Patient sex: M
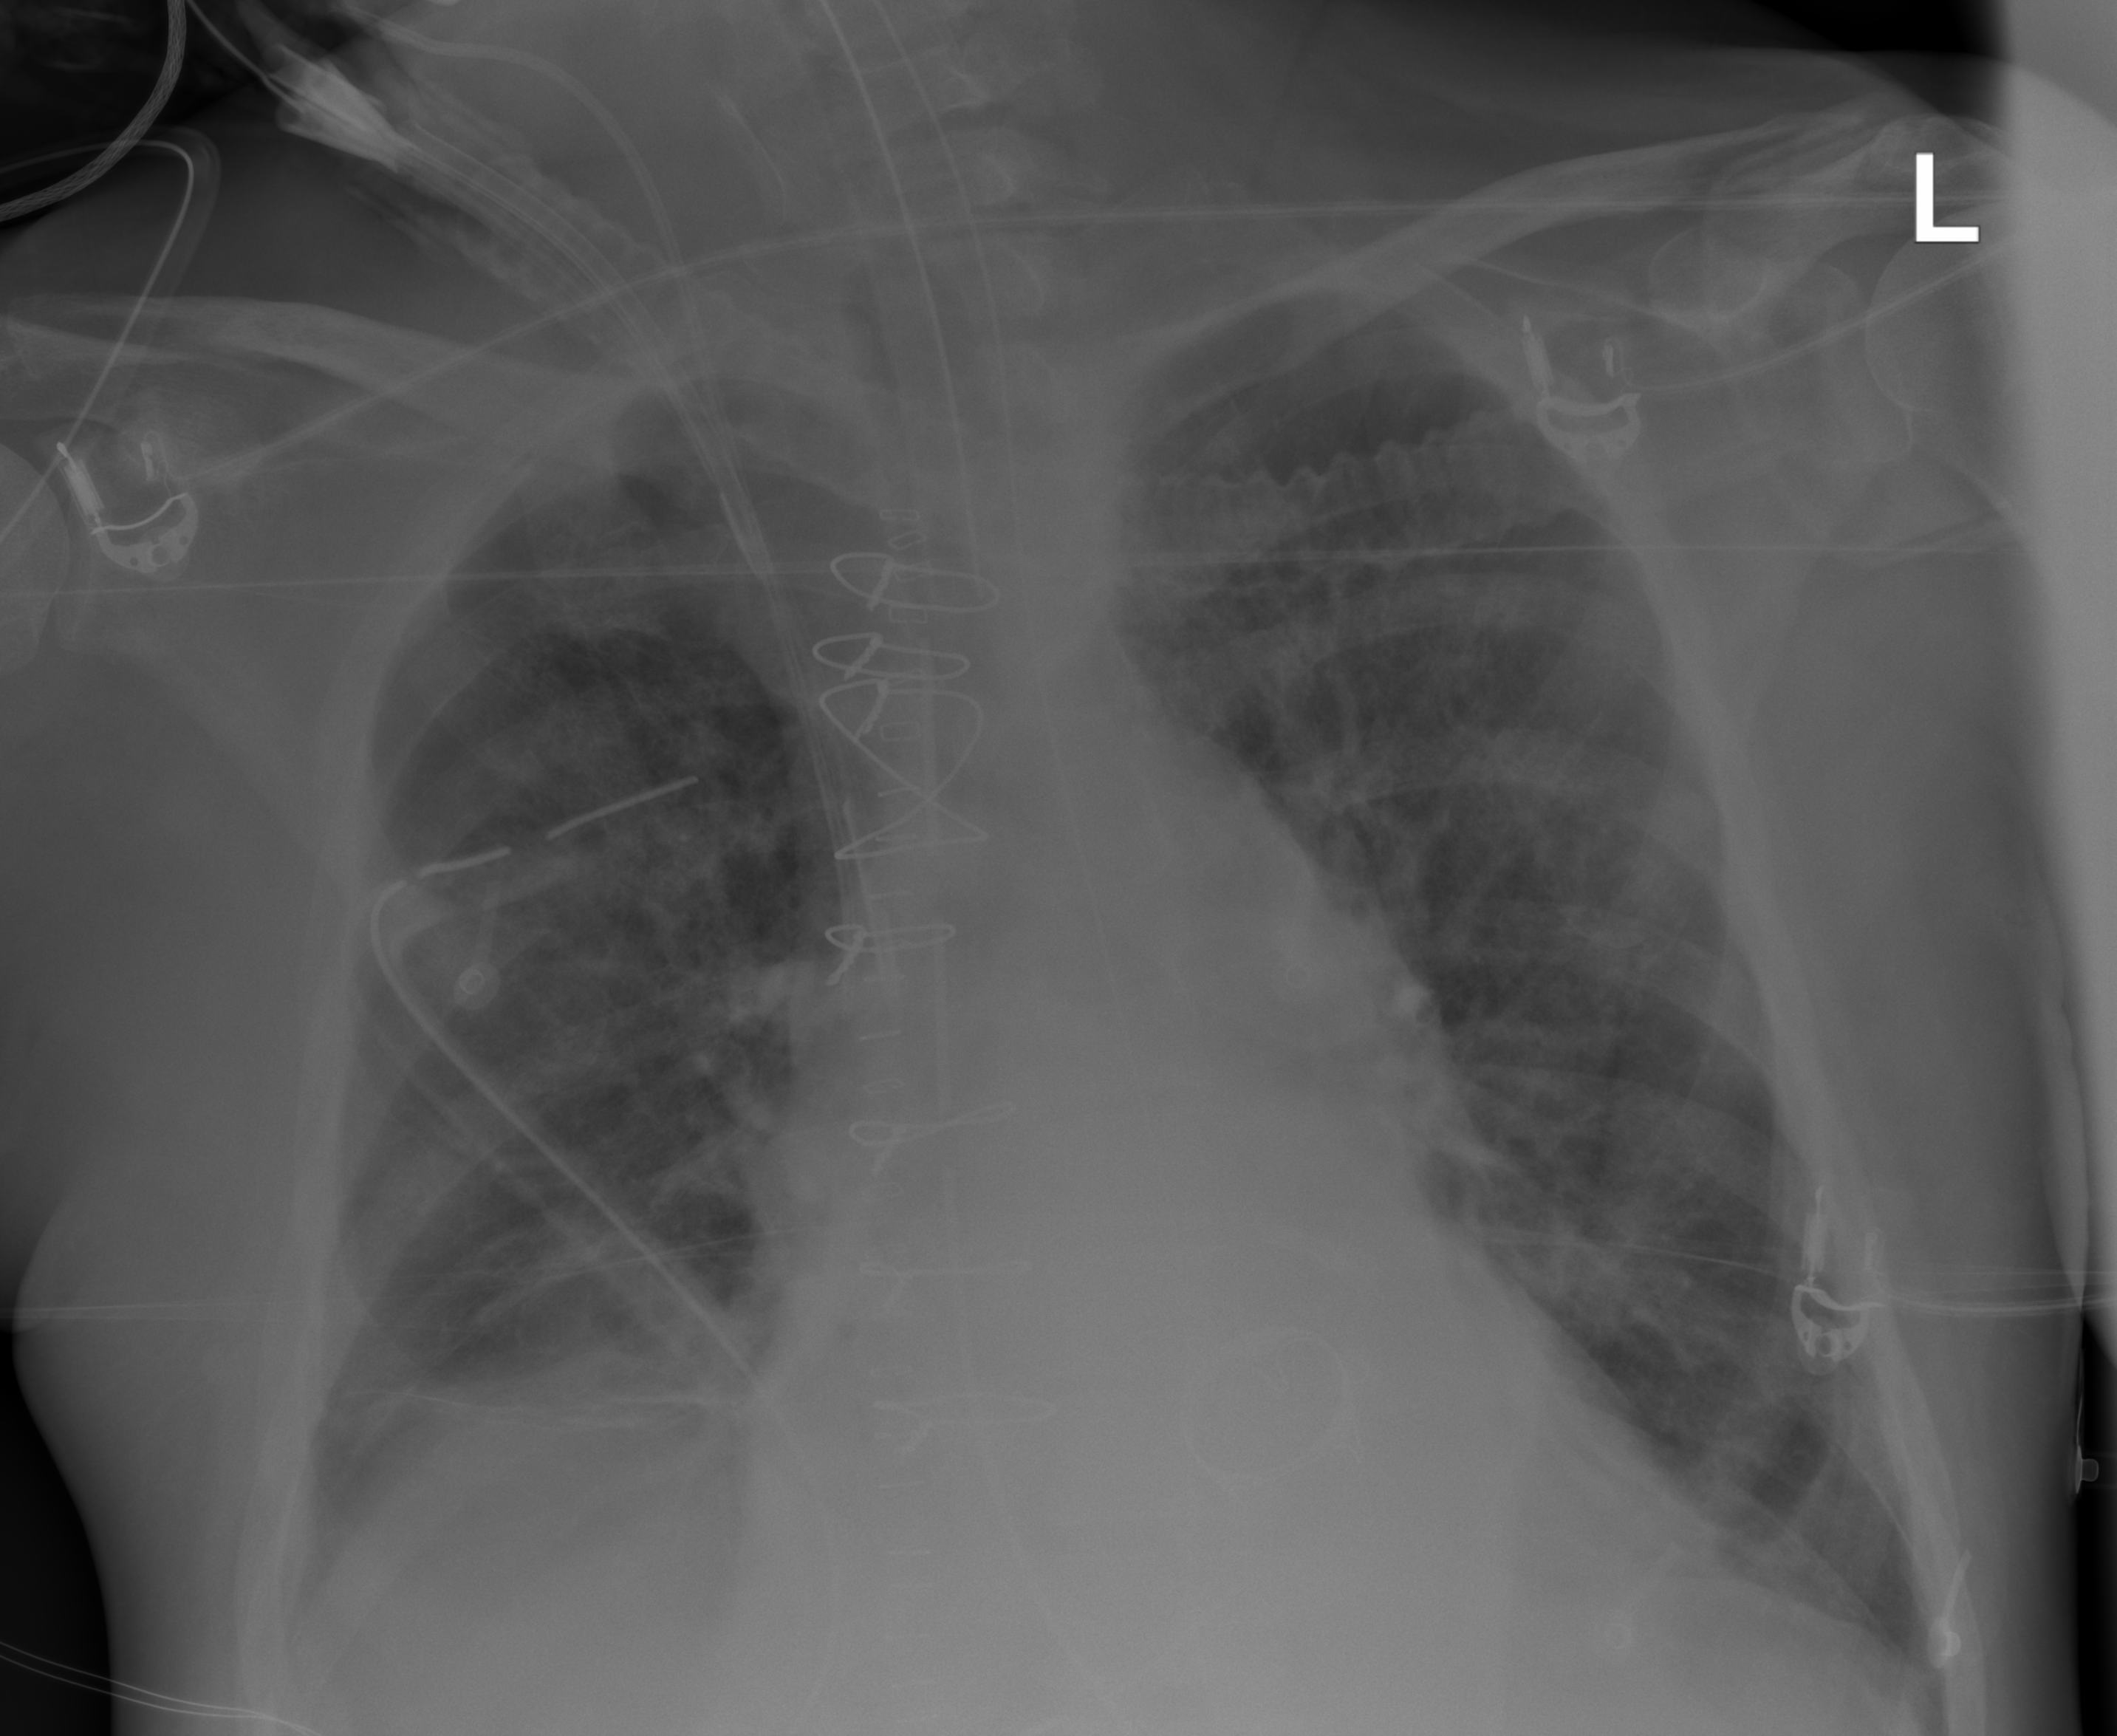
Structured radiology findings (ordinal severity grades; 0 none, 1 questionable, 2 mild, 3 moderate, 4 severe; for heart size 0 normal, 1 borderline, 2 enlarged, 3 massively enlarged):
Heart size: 2
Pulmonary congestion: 2
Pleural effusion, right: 2
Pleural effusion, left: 0
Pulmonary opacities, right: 2
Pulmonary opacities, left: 0
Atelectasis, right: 2
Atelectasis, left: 2